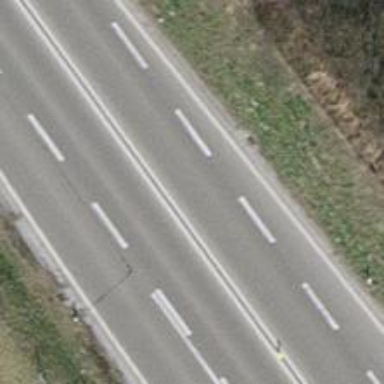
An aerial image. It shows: Asphalt motorway categorized as trunk road.